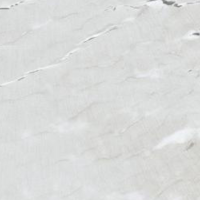
EUNIS habitat code: 49
Species observed at this site:
Anthocharis cardamines